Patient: sex M, age 24
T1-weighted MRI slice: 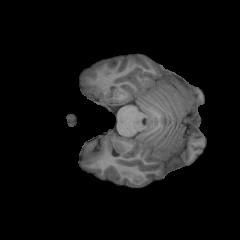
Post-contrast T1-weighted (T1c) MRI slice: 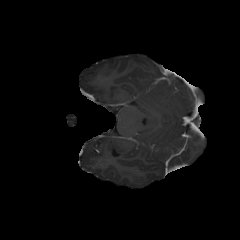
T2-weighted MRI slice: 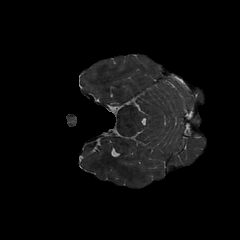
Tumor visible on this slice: no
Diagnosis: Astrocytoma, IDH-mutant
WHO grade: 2